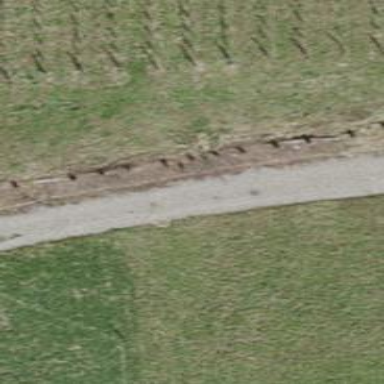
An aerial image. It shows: Track with compacted grade3 surface.